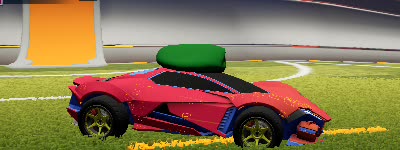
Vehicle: werewolf